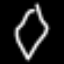
Label: diamond